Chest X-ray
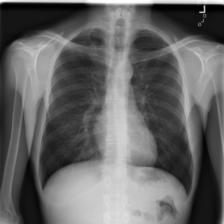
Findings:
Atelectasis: negative
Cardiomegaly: negative
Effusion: negative
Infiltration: negative
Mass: negative
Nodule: negative
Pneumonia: negative
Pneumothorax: negative
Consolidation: negative
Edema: negative
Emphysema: negative
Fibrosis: negative
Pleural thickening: negative
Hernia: negative